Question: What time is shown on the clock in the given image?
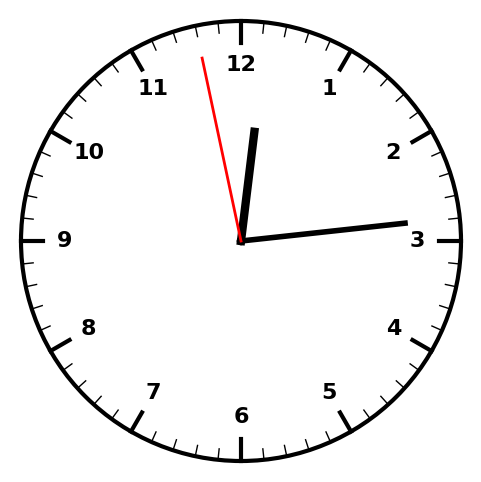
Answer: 12:13:58